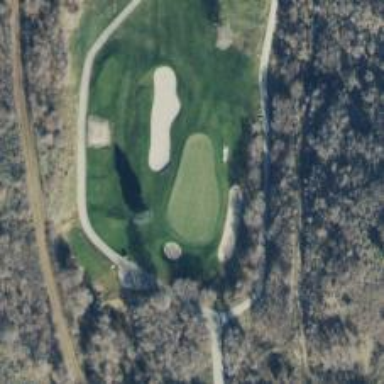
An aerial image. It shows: View of golf hole.